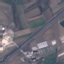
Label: Highway